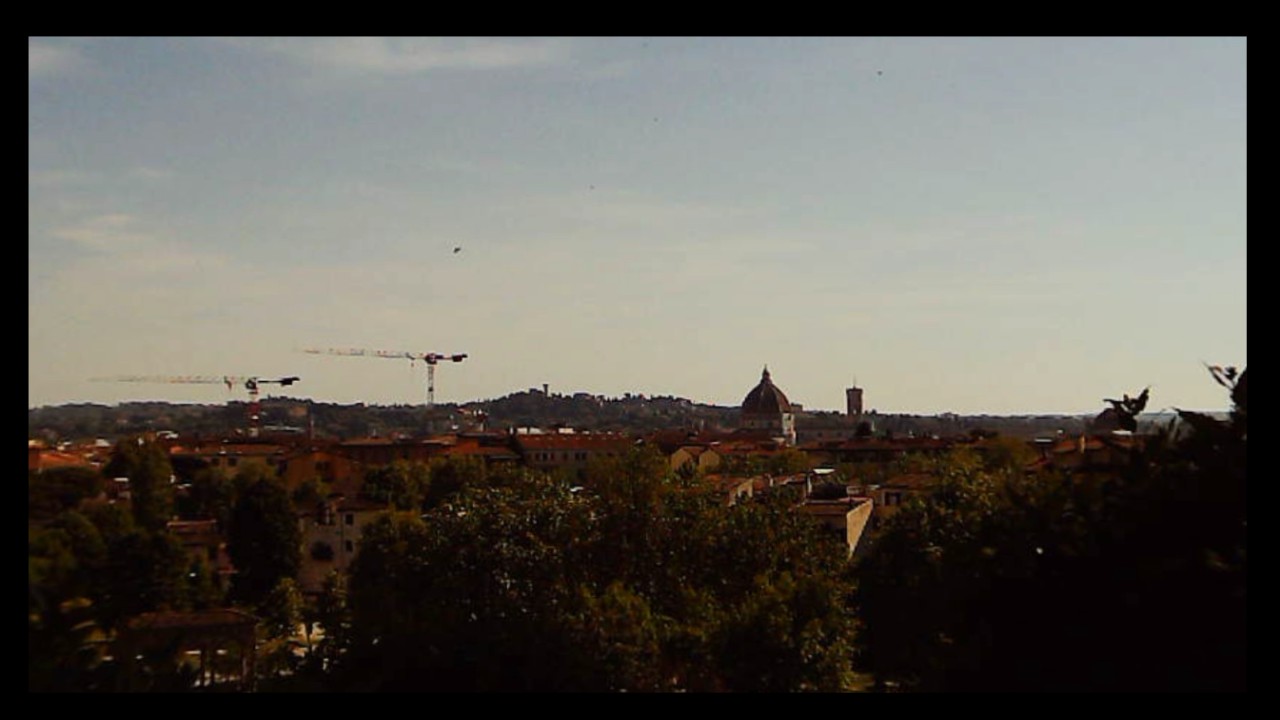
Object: Betafpv air75